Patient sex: M
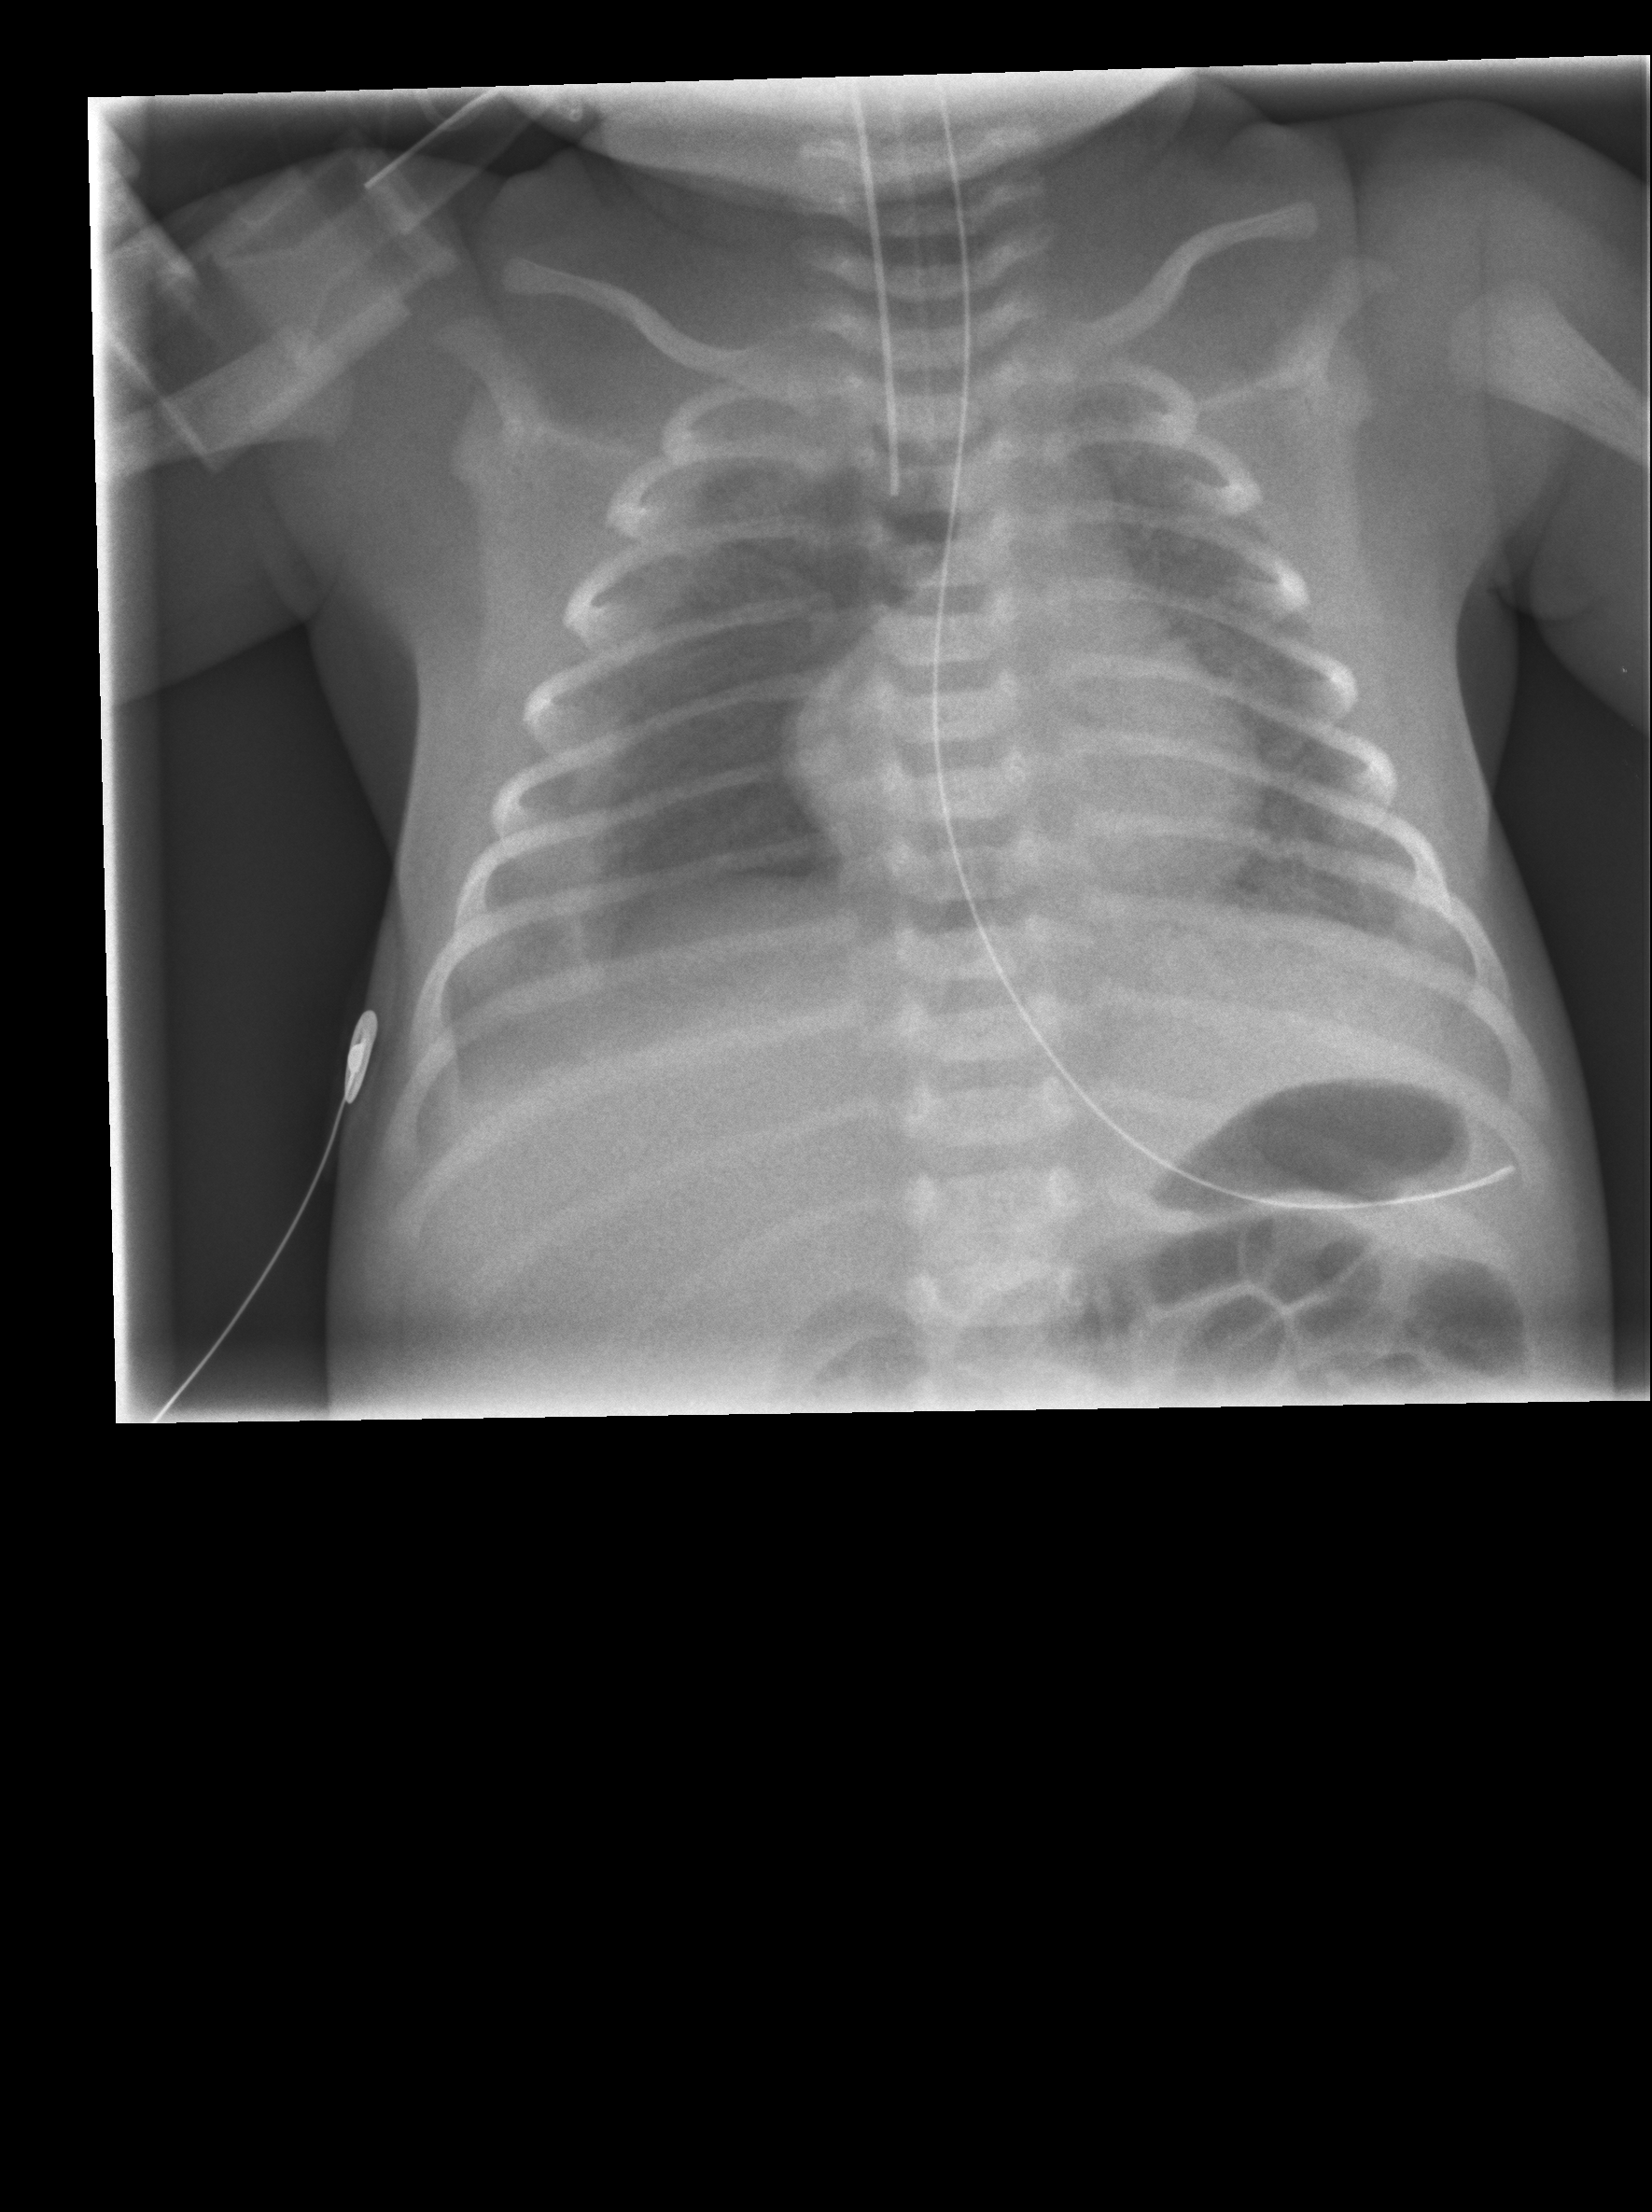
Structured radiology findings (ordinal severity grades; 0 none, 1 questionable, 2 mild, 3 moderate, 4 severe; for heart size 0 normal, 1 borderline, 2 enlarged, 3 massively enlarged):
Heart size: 0
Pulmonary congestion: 2
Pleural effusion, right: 0
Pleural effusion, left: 0
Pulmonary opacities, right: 0
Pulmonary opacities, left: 0
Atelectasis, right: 0
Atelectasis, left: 0